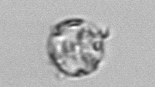
Label: Thalassiosira